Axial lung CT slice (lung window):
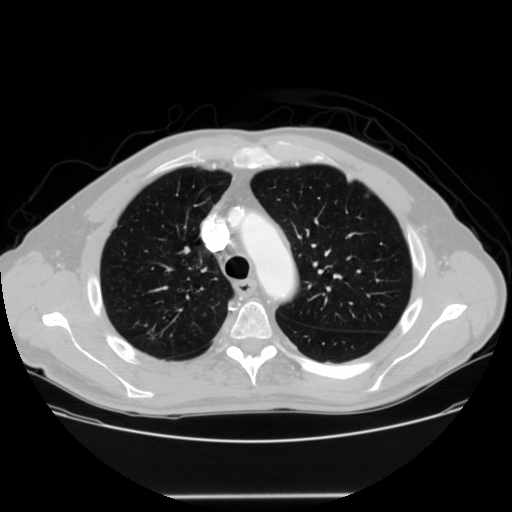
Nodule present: yes
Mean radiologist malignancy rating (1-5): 2